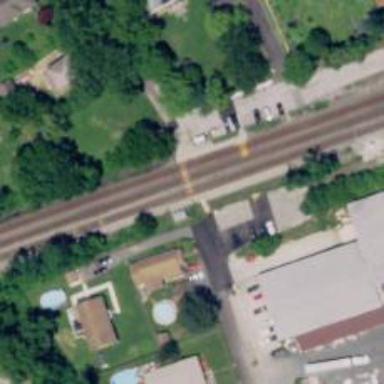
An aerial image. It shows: Railway crossing.